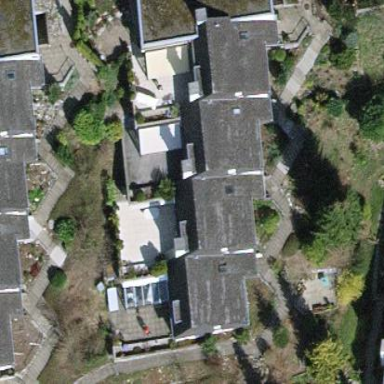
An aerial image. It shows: Terrace building.